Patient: sex M, age 72
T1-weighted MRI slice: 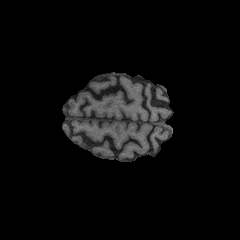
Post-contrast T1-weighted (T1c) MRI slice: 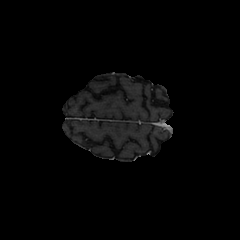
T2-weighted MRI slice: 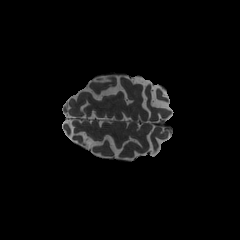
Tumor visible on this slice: no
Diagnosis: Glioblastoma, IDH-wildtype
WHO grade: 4